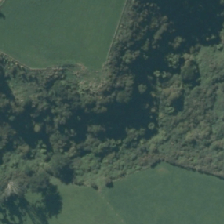
Land cover: indigenous_forest